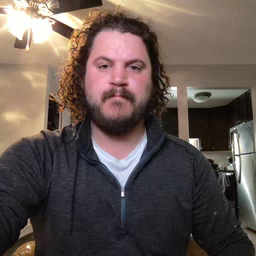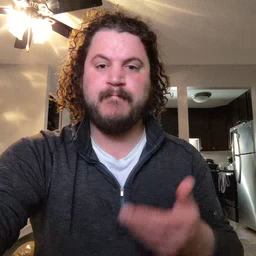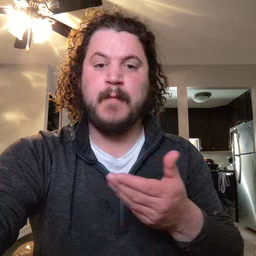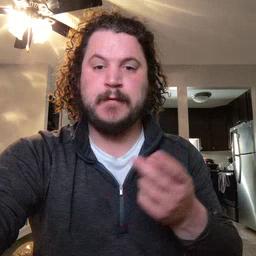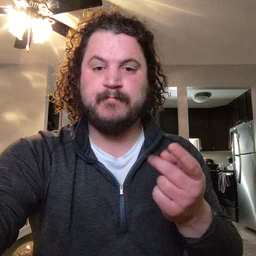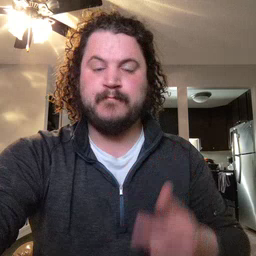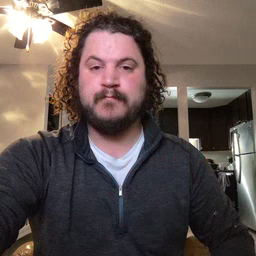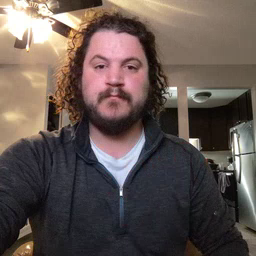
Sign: puppy